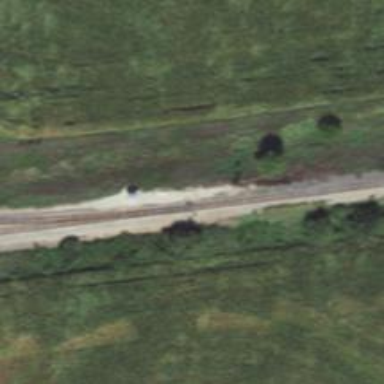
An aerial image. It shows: Railway junction.